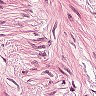
Metastatic tissue present: yes